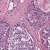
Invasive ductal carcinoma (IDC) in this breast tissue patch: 0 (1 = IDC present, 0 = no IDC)